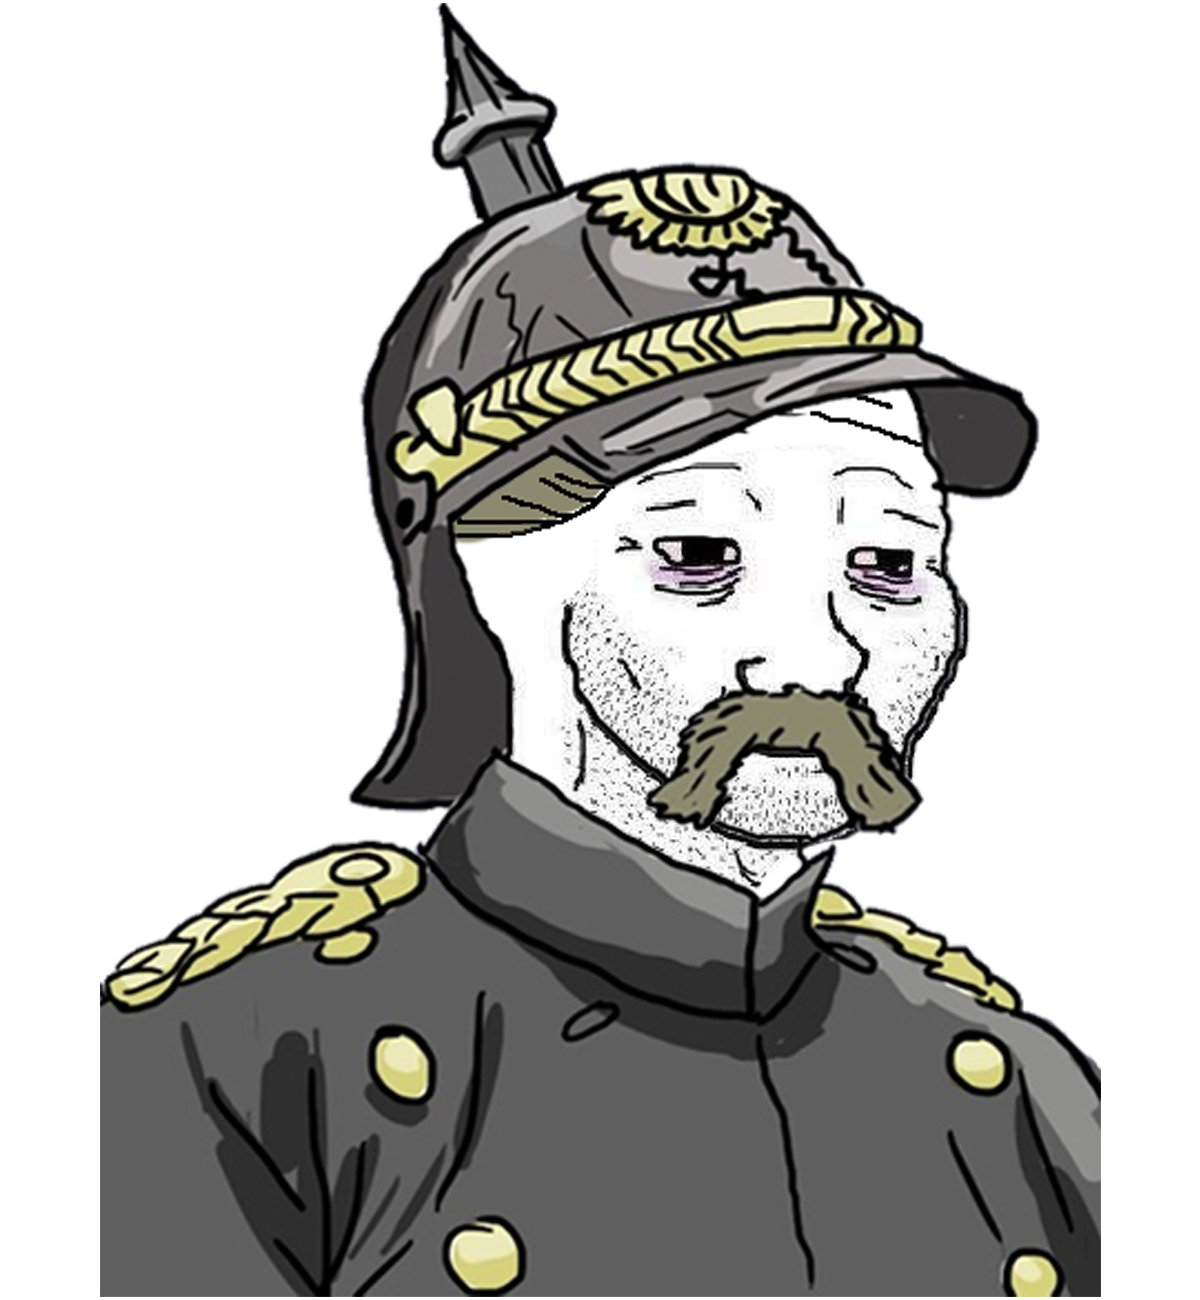
Label: 5_Doomer